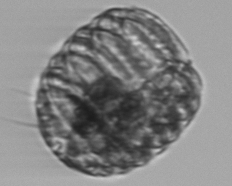
Label: Polykrikos